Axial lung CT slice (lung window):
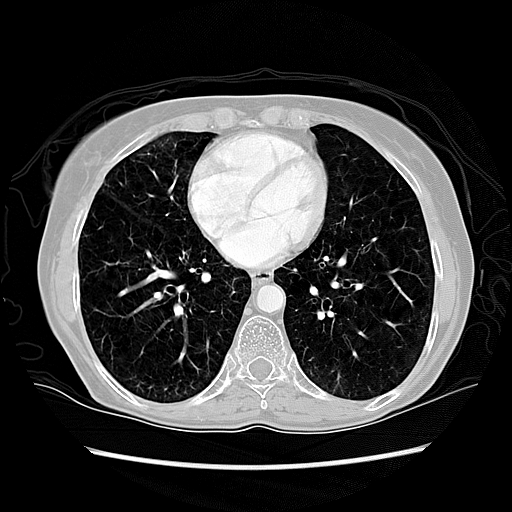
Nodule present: no